Aerial crown-view tile of a tropical tree (Barro Colorado Island, Panama), acquired 20240918:
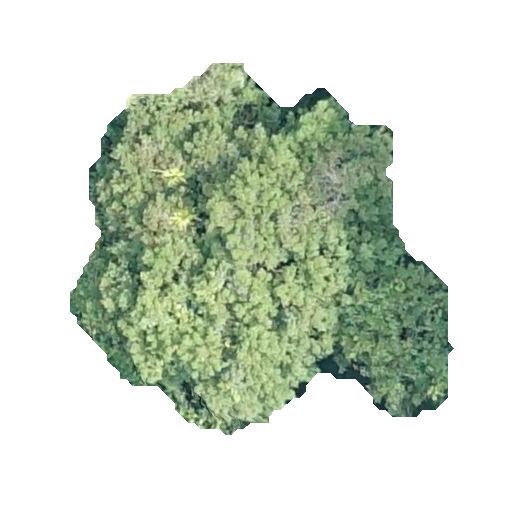
Species: Ocotea leptobotra
GBIF accepted scientific name: Ocotea leptobotra
Crown area: 153.316 m²